Current action and preconditions to check: path_clear

Your task: For each precondition in the list above, predict whether it will hold at this action.

Consider the current scene as observed from the mobile robot's camera, and analyze the predicted future states of all dynamic agents (e.g., people, animals, vehicles, or any moving entities) within the NEXT SECOND.

IMPORTANT: Only answer "very likely" if you are absolutely certain—based on strong, clear evidence—that a dynamic agent will violate the precondition in the predicted future state. Do NOT answer "very likely" for unlikely, ambiguous, or low-probability risks.

Ask yourself for each precondition: Is there a high probability, with clear and convincing evidence, that the predicted future states of any dynamic agent will interfere with the predicted future state of the currently executing action within the NEXT SECOND, causing that precondition to fail?

Assess the risk level based on these predictions. Use "likely" or "very likely" if motions create a clear risk of interference.

Use "neutral" or "improbable" if agents are nearby but their predicted paths are clearly diverging or non-conflicting.

Failure Risk Categories: "very improbable", "improbable", "neutral", "likely", "very likely"

Answer Format: Output ONLY the probability_of_failure value from these categories: "very improbable", "improbable", "neutral", "likely", "very likely"

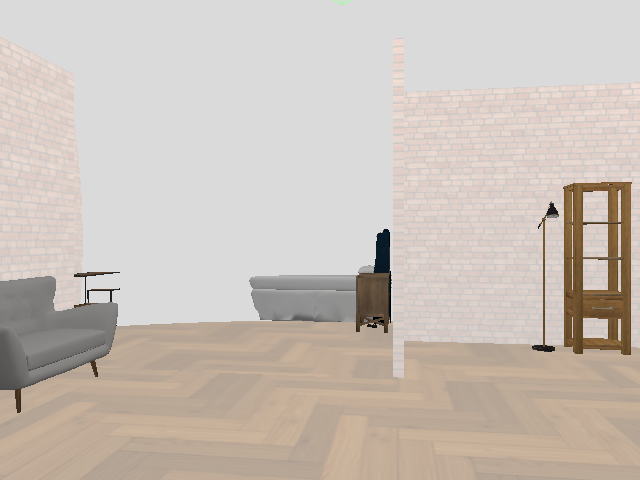

Answer: very improbable